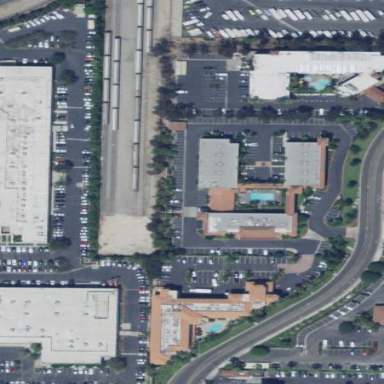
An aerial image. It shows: Hotel building.